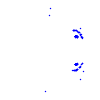
Particle: proton